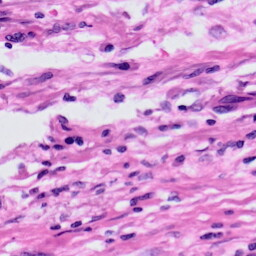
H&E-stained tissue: Skin